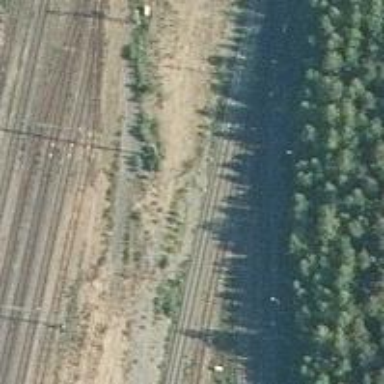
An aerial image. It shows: Railway track with continuous electrified contact lines.